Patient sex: M
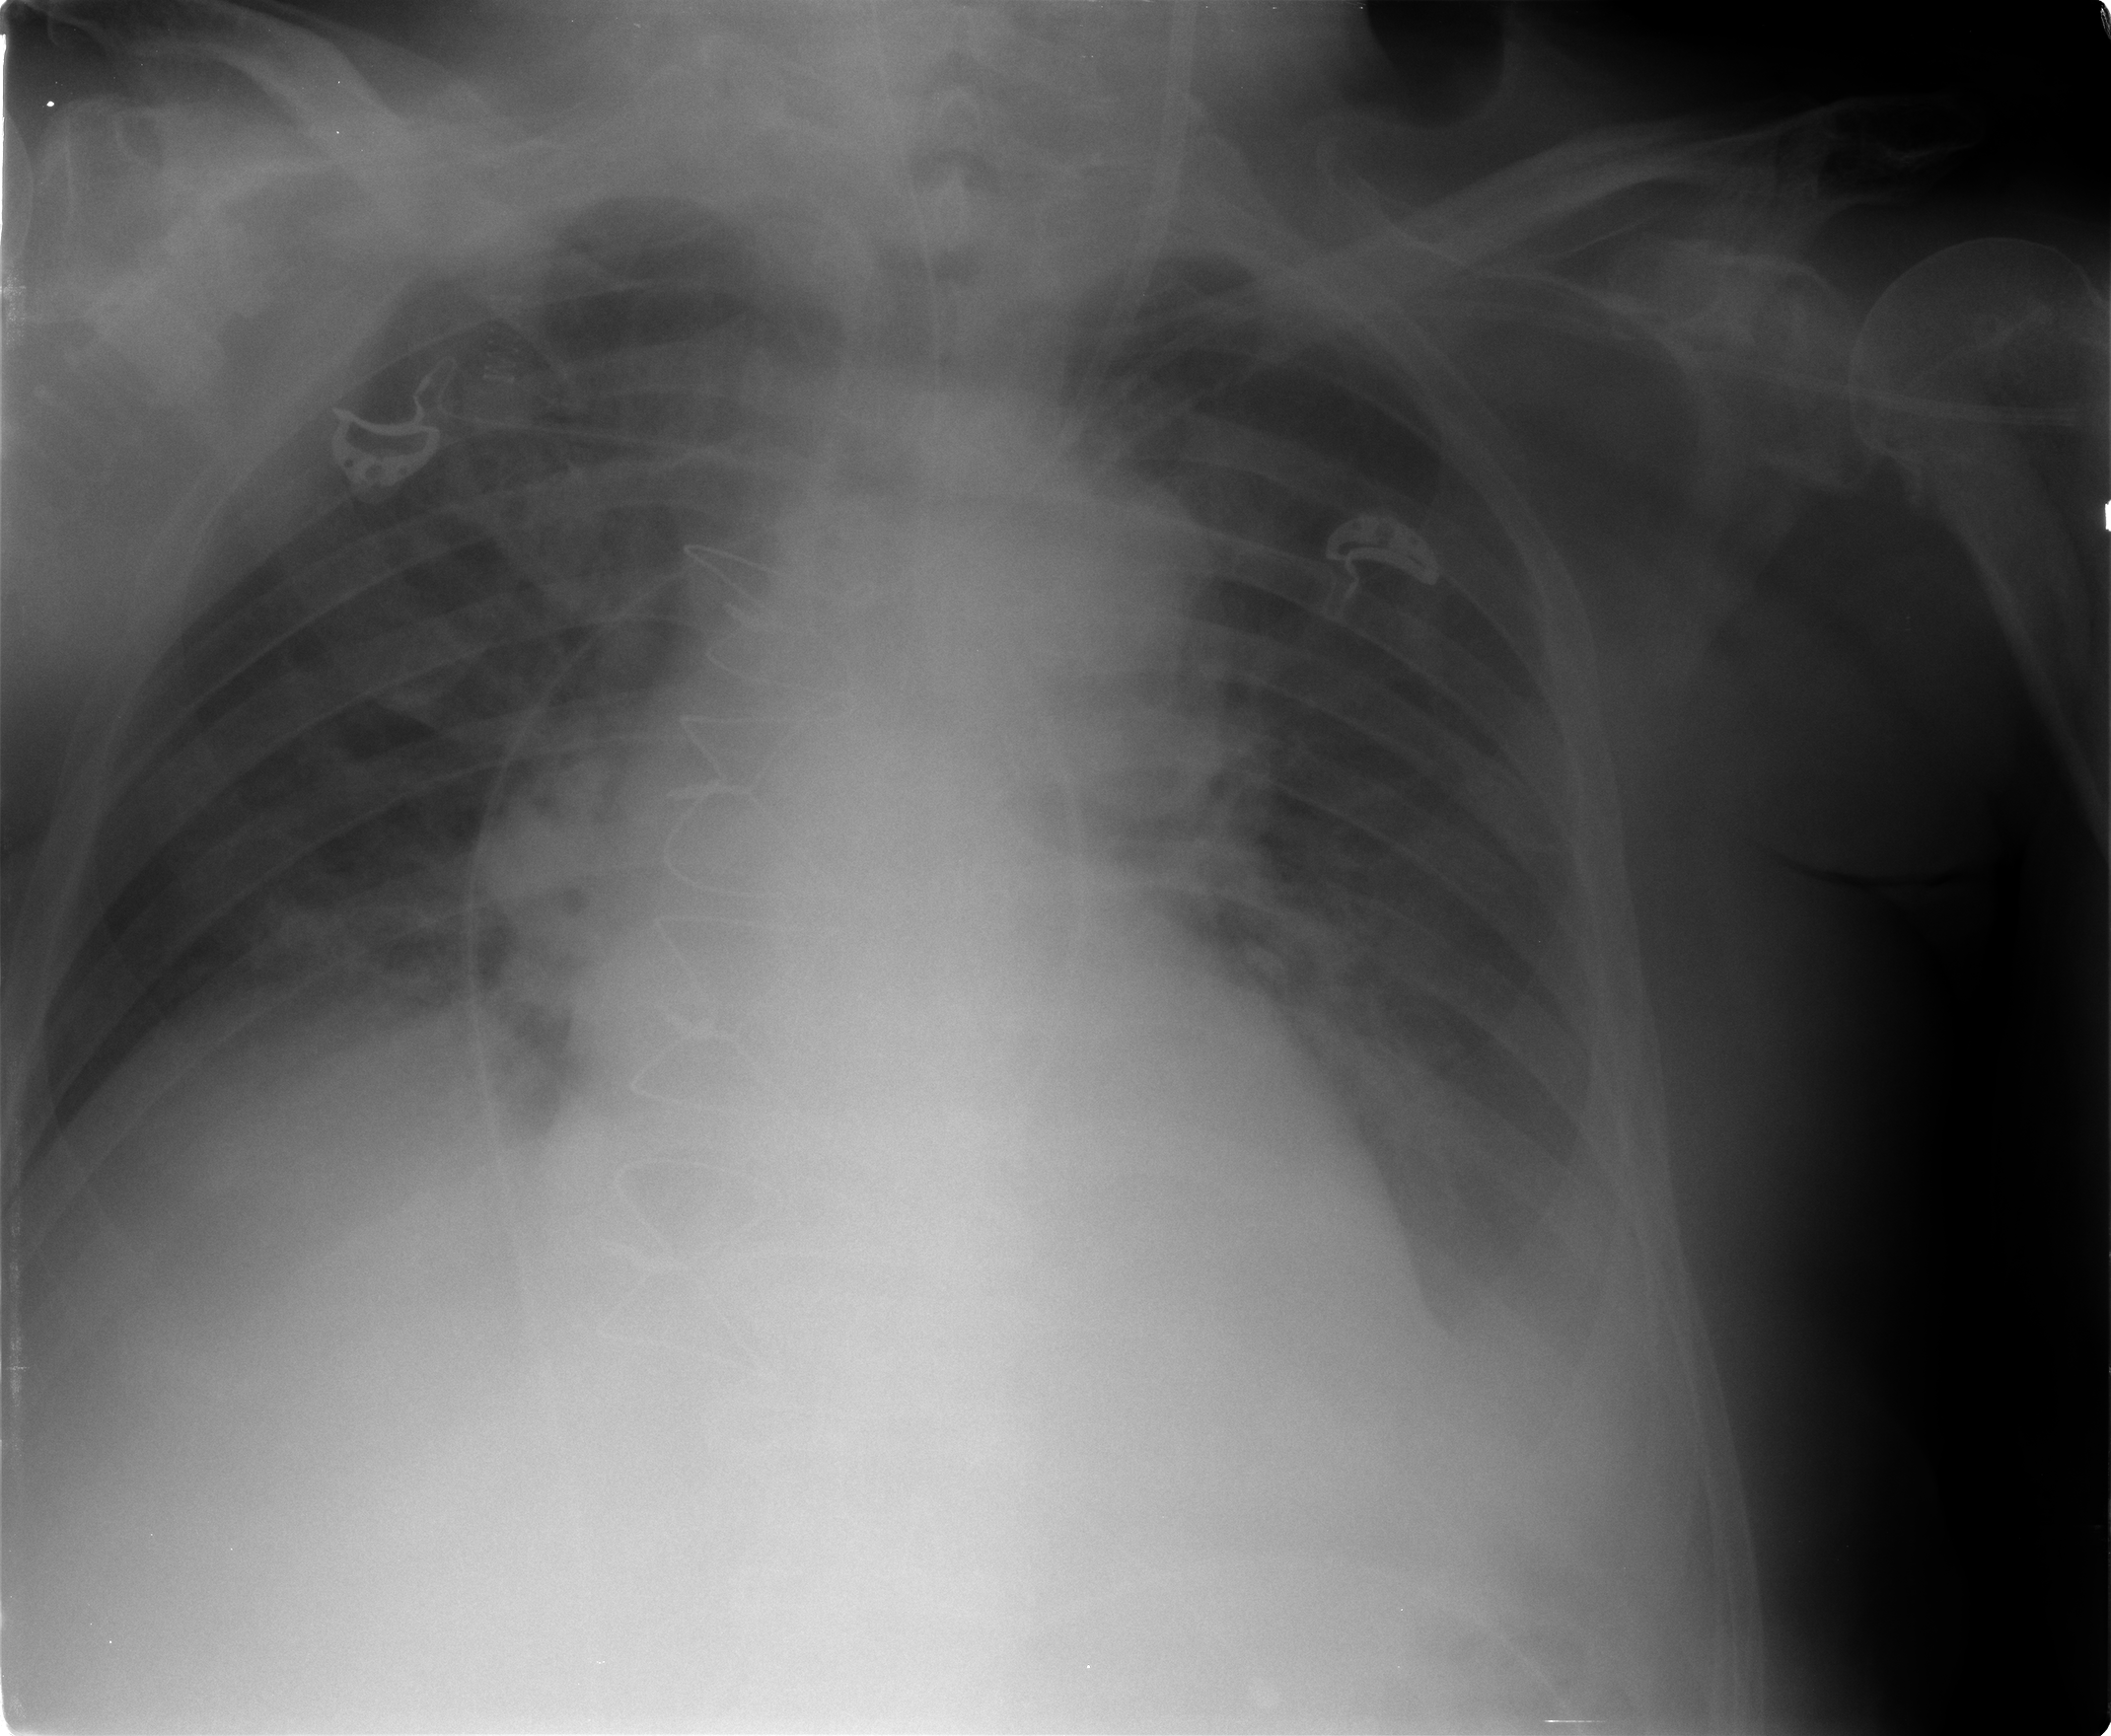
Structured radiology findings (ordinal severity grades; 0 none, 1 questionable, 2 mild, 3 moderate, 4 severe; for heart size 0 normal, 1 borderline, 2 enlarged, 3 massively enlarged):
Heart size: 2
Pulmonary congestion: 3
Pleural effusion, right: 3
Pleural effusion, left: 3
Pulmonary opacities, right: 0
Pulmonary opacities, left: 0
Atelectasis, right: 3
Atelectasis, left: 3